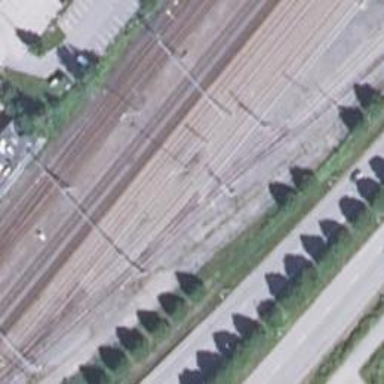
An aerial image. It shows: Railway signal.